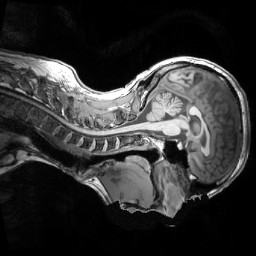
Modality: T1w
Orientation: sagittal
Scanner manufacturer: siemens
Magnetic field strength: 3 T
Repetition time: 2.3 s
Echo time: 0.0033 s